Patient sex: F
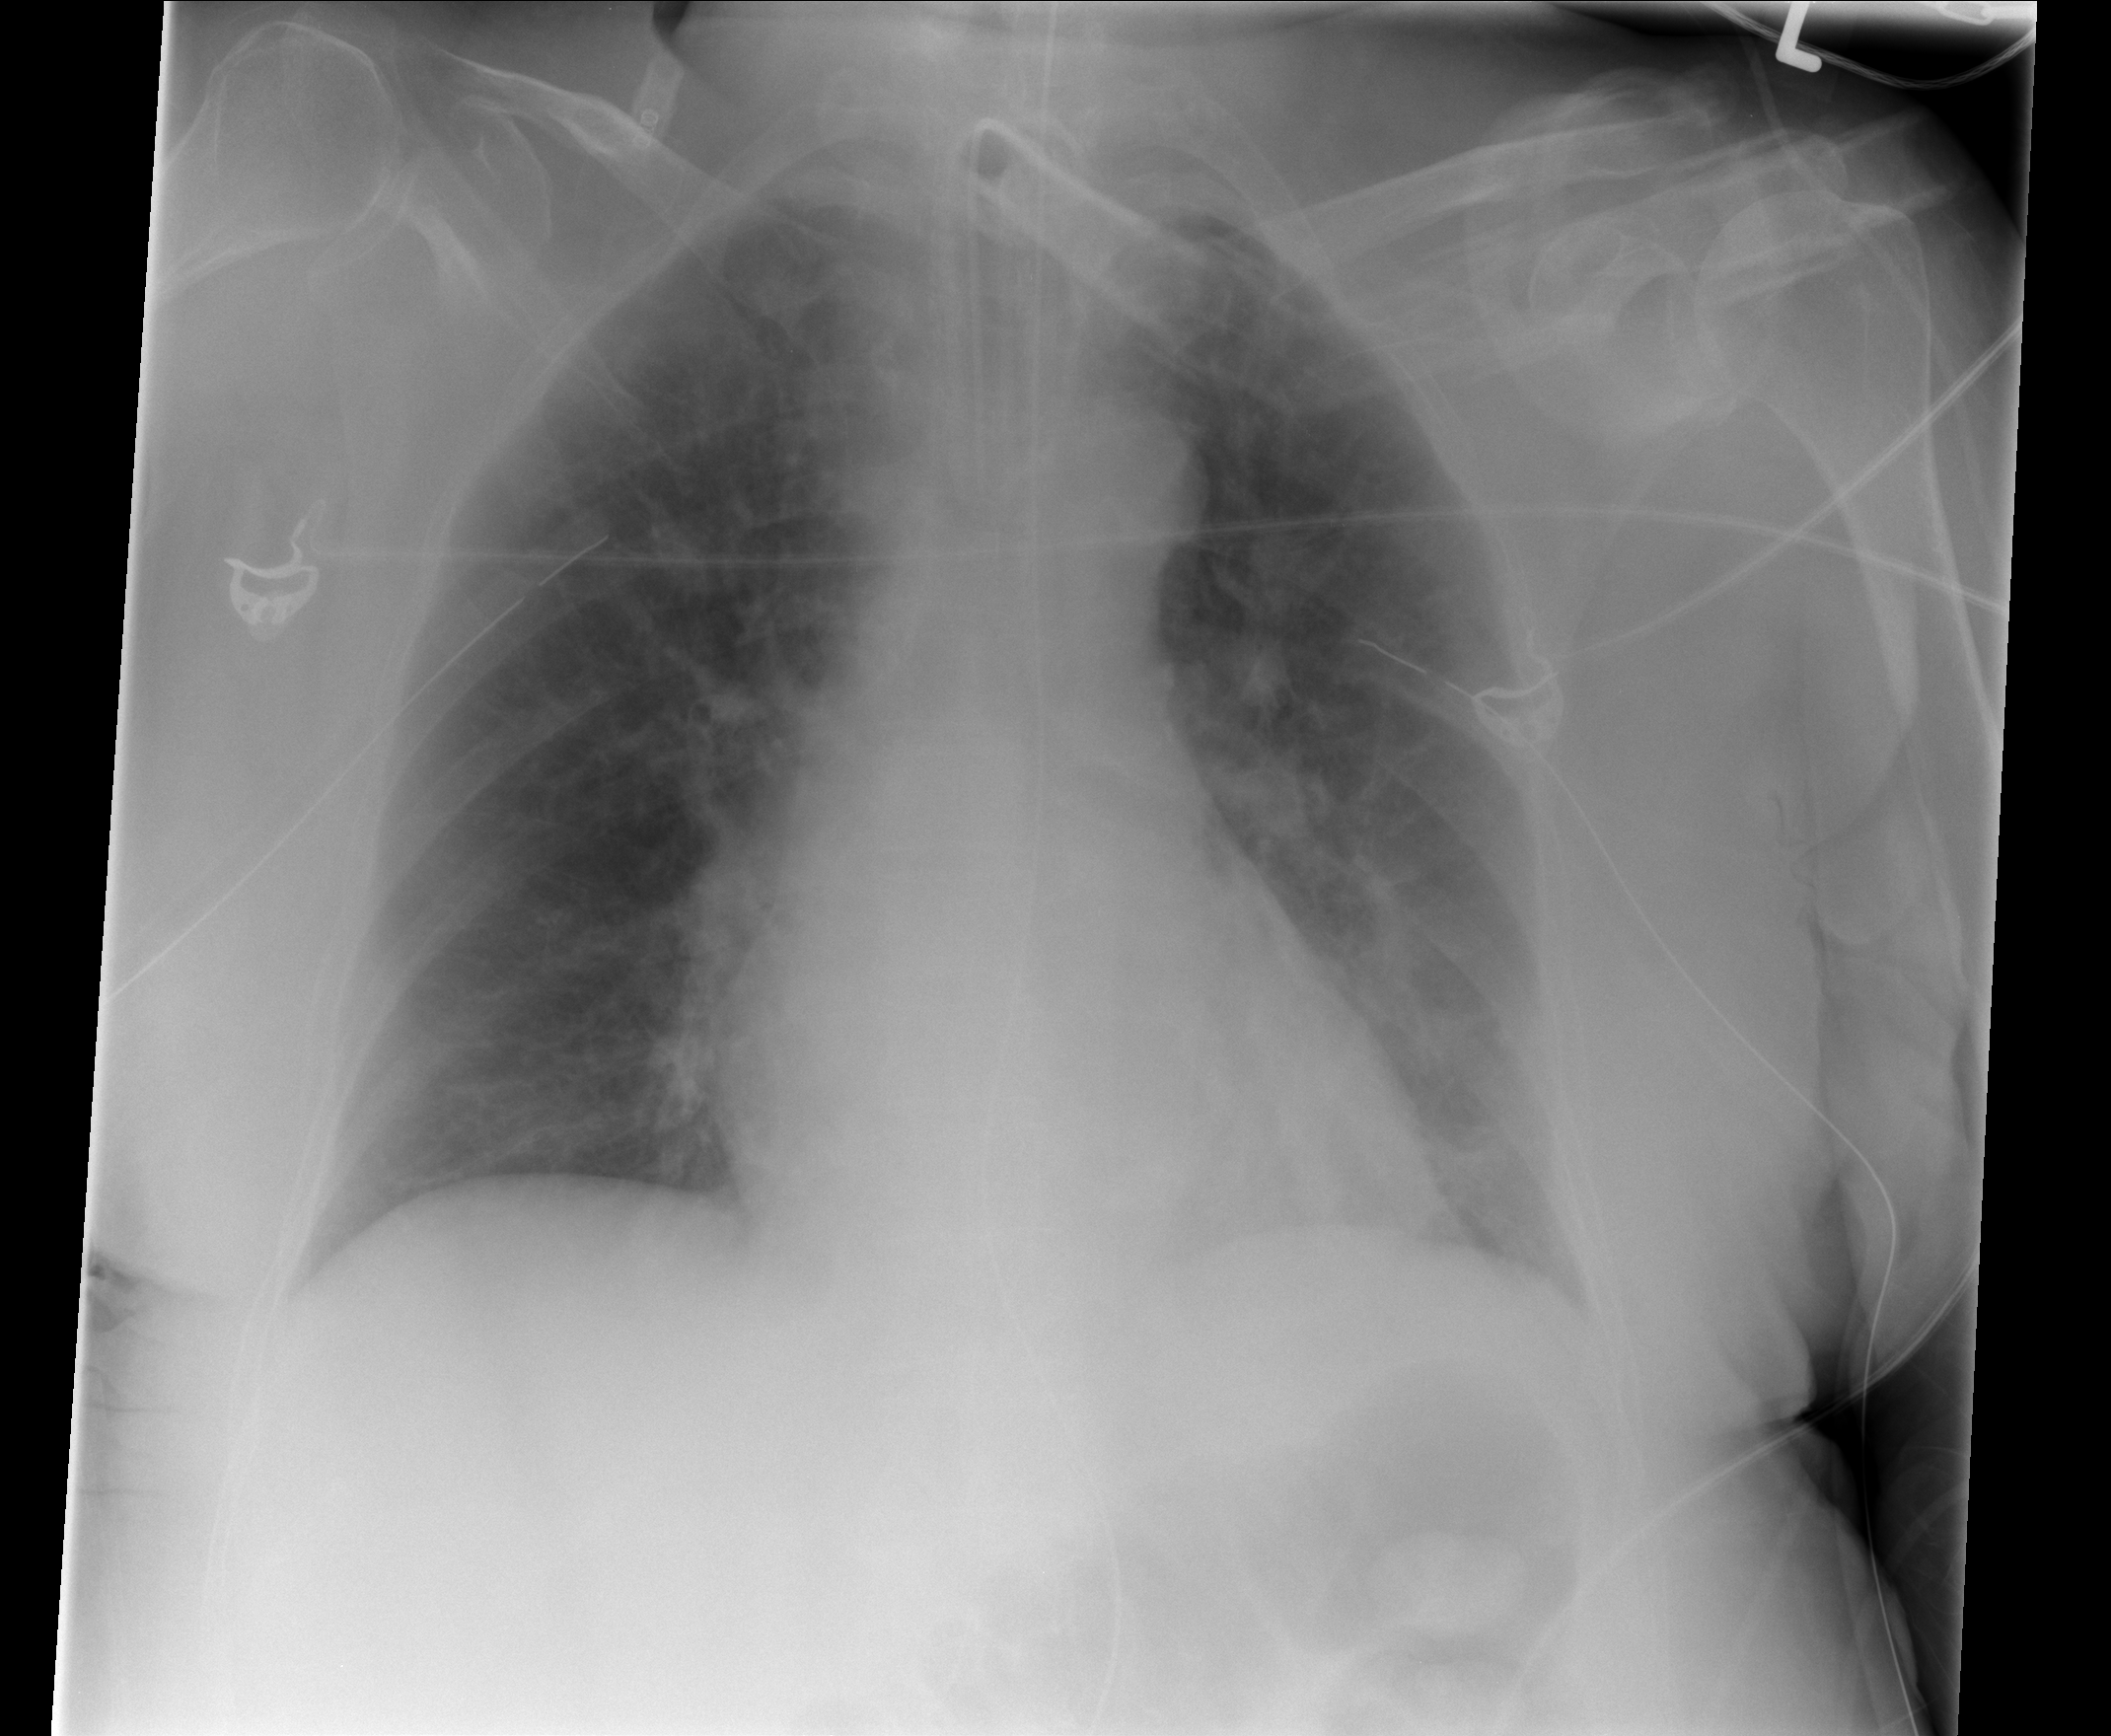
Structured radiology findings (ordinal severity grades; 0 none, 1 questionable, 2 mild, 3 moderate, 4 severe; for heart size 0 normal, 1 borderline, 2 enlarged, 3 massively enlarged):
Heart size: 0
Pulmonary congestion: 2
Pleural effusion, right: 0
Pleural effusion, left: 2
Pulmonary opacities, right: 0
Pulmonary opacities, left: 0
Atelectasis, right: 0
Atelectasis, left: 2